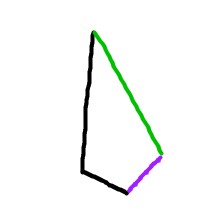
Shape: kite